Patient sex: F
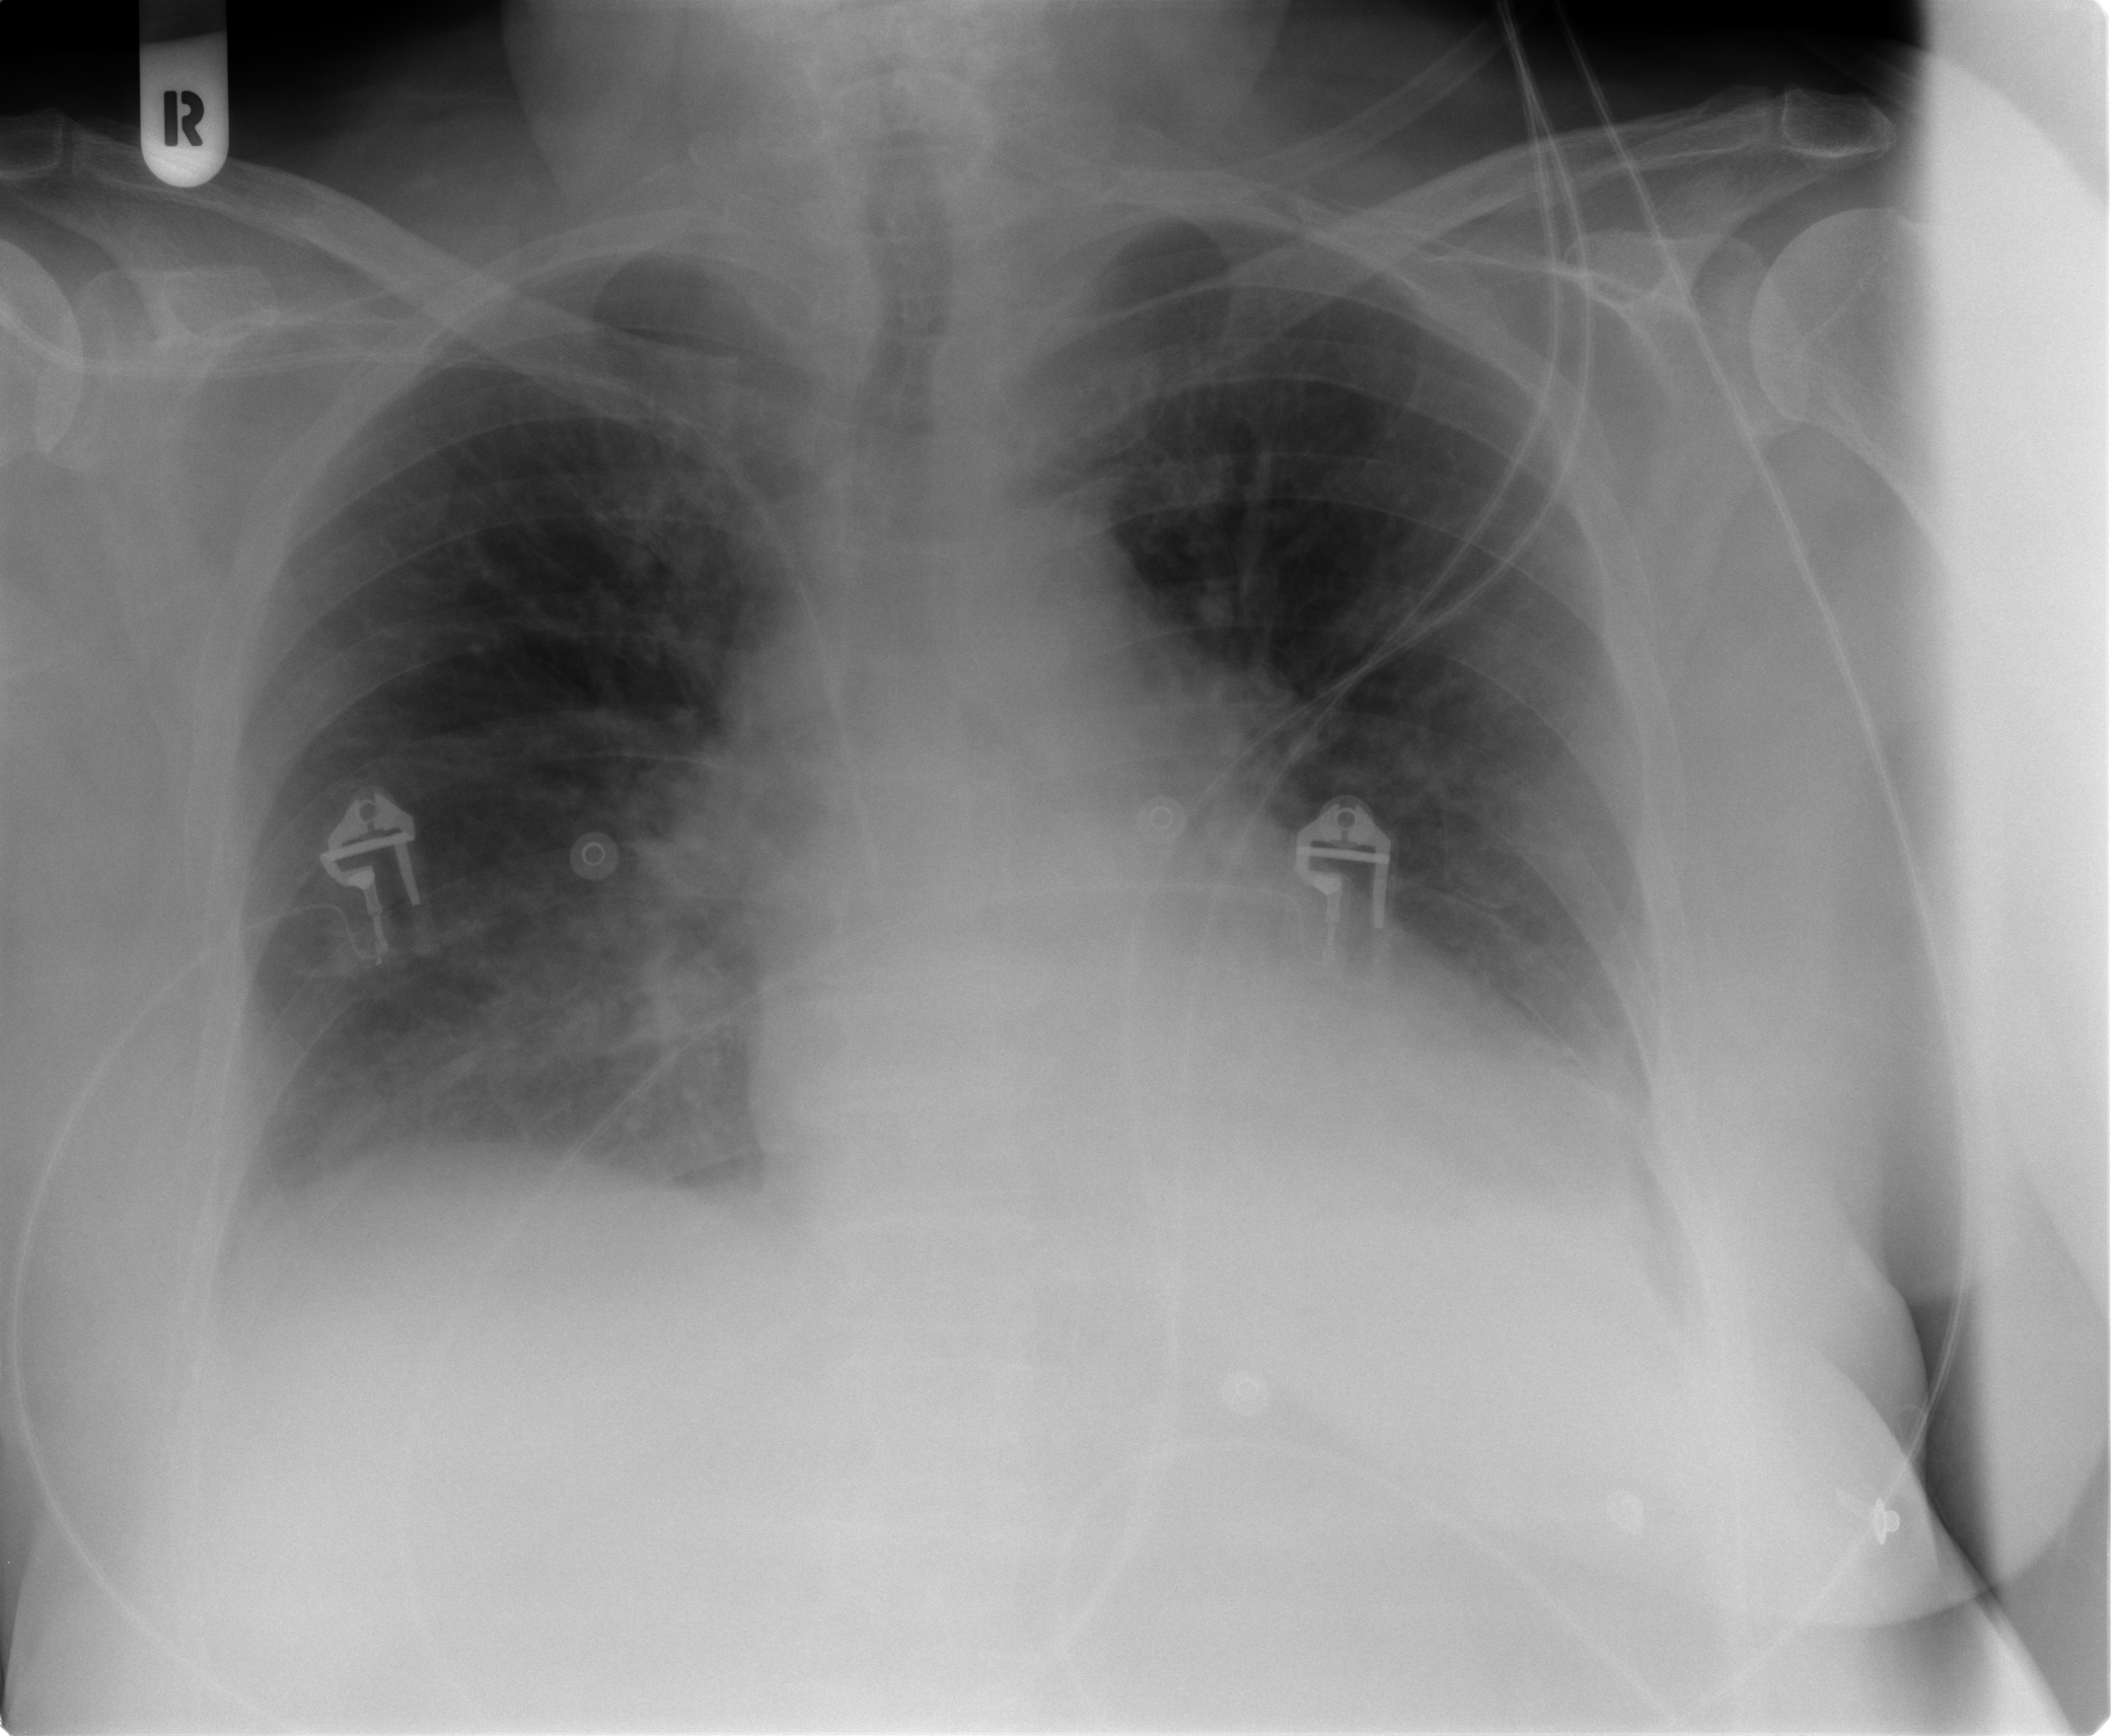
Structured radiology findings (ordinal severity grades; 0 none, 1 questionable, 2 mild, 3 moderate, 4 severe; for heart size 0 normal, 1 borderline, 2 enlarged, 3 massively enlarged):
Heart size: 1
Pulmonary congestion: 1
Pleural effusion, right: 1
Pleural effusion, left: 1
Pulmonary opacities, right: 0
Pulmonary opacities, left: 0
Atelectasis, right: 2
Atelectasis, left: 2